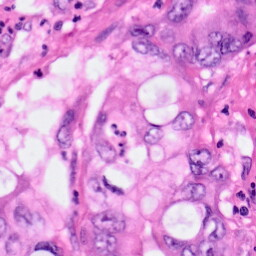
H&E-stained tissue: Pancreatic